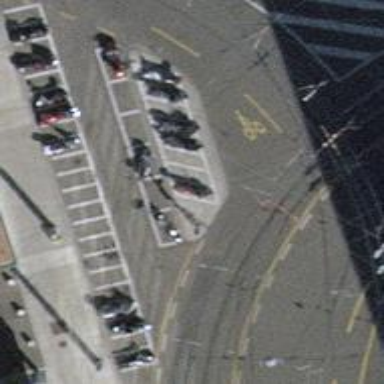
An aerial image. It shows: Motorcycle parking area.